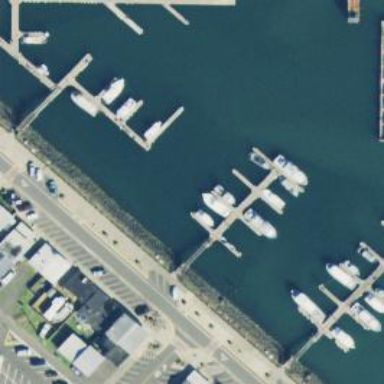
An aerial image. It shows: Pier with mooring facilities.